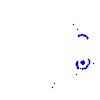
Particle: proton